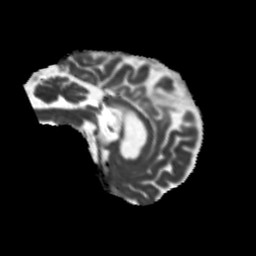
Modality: MD
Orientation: sagittal
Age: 68
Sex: female
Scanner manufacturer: siemens
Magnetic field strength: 3 T
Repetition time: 5.25 s
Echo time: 0.08 s